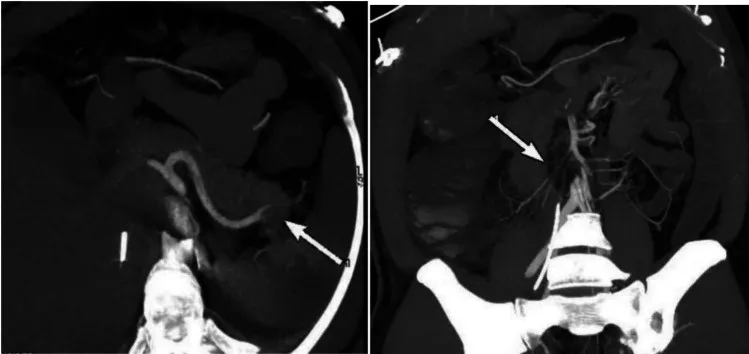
Preoperative CTA showed an acute completely embolic occlusion of arteria mesenterica superior and splenic artery (arrow).
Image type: radiology (ct)